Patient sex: F
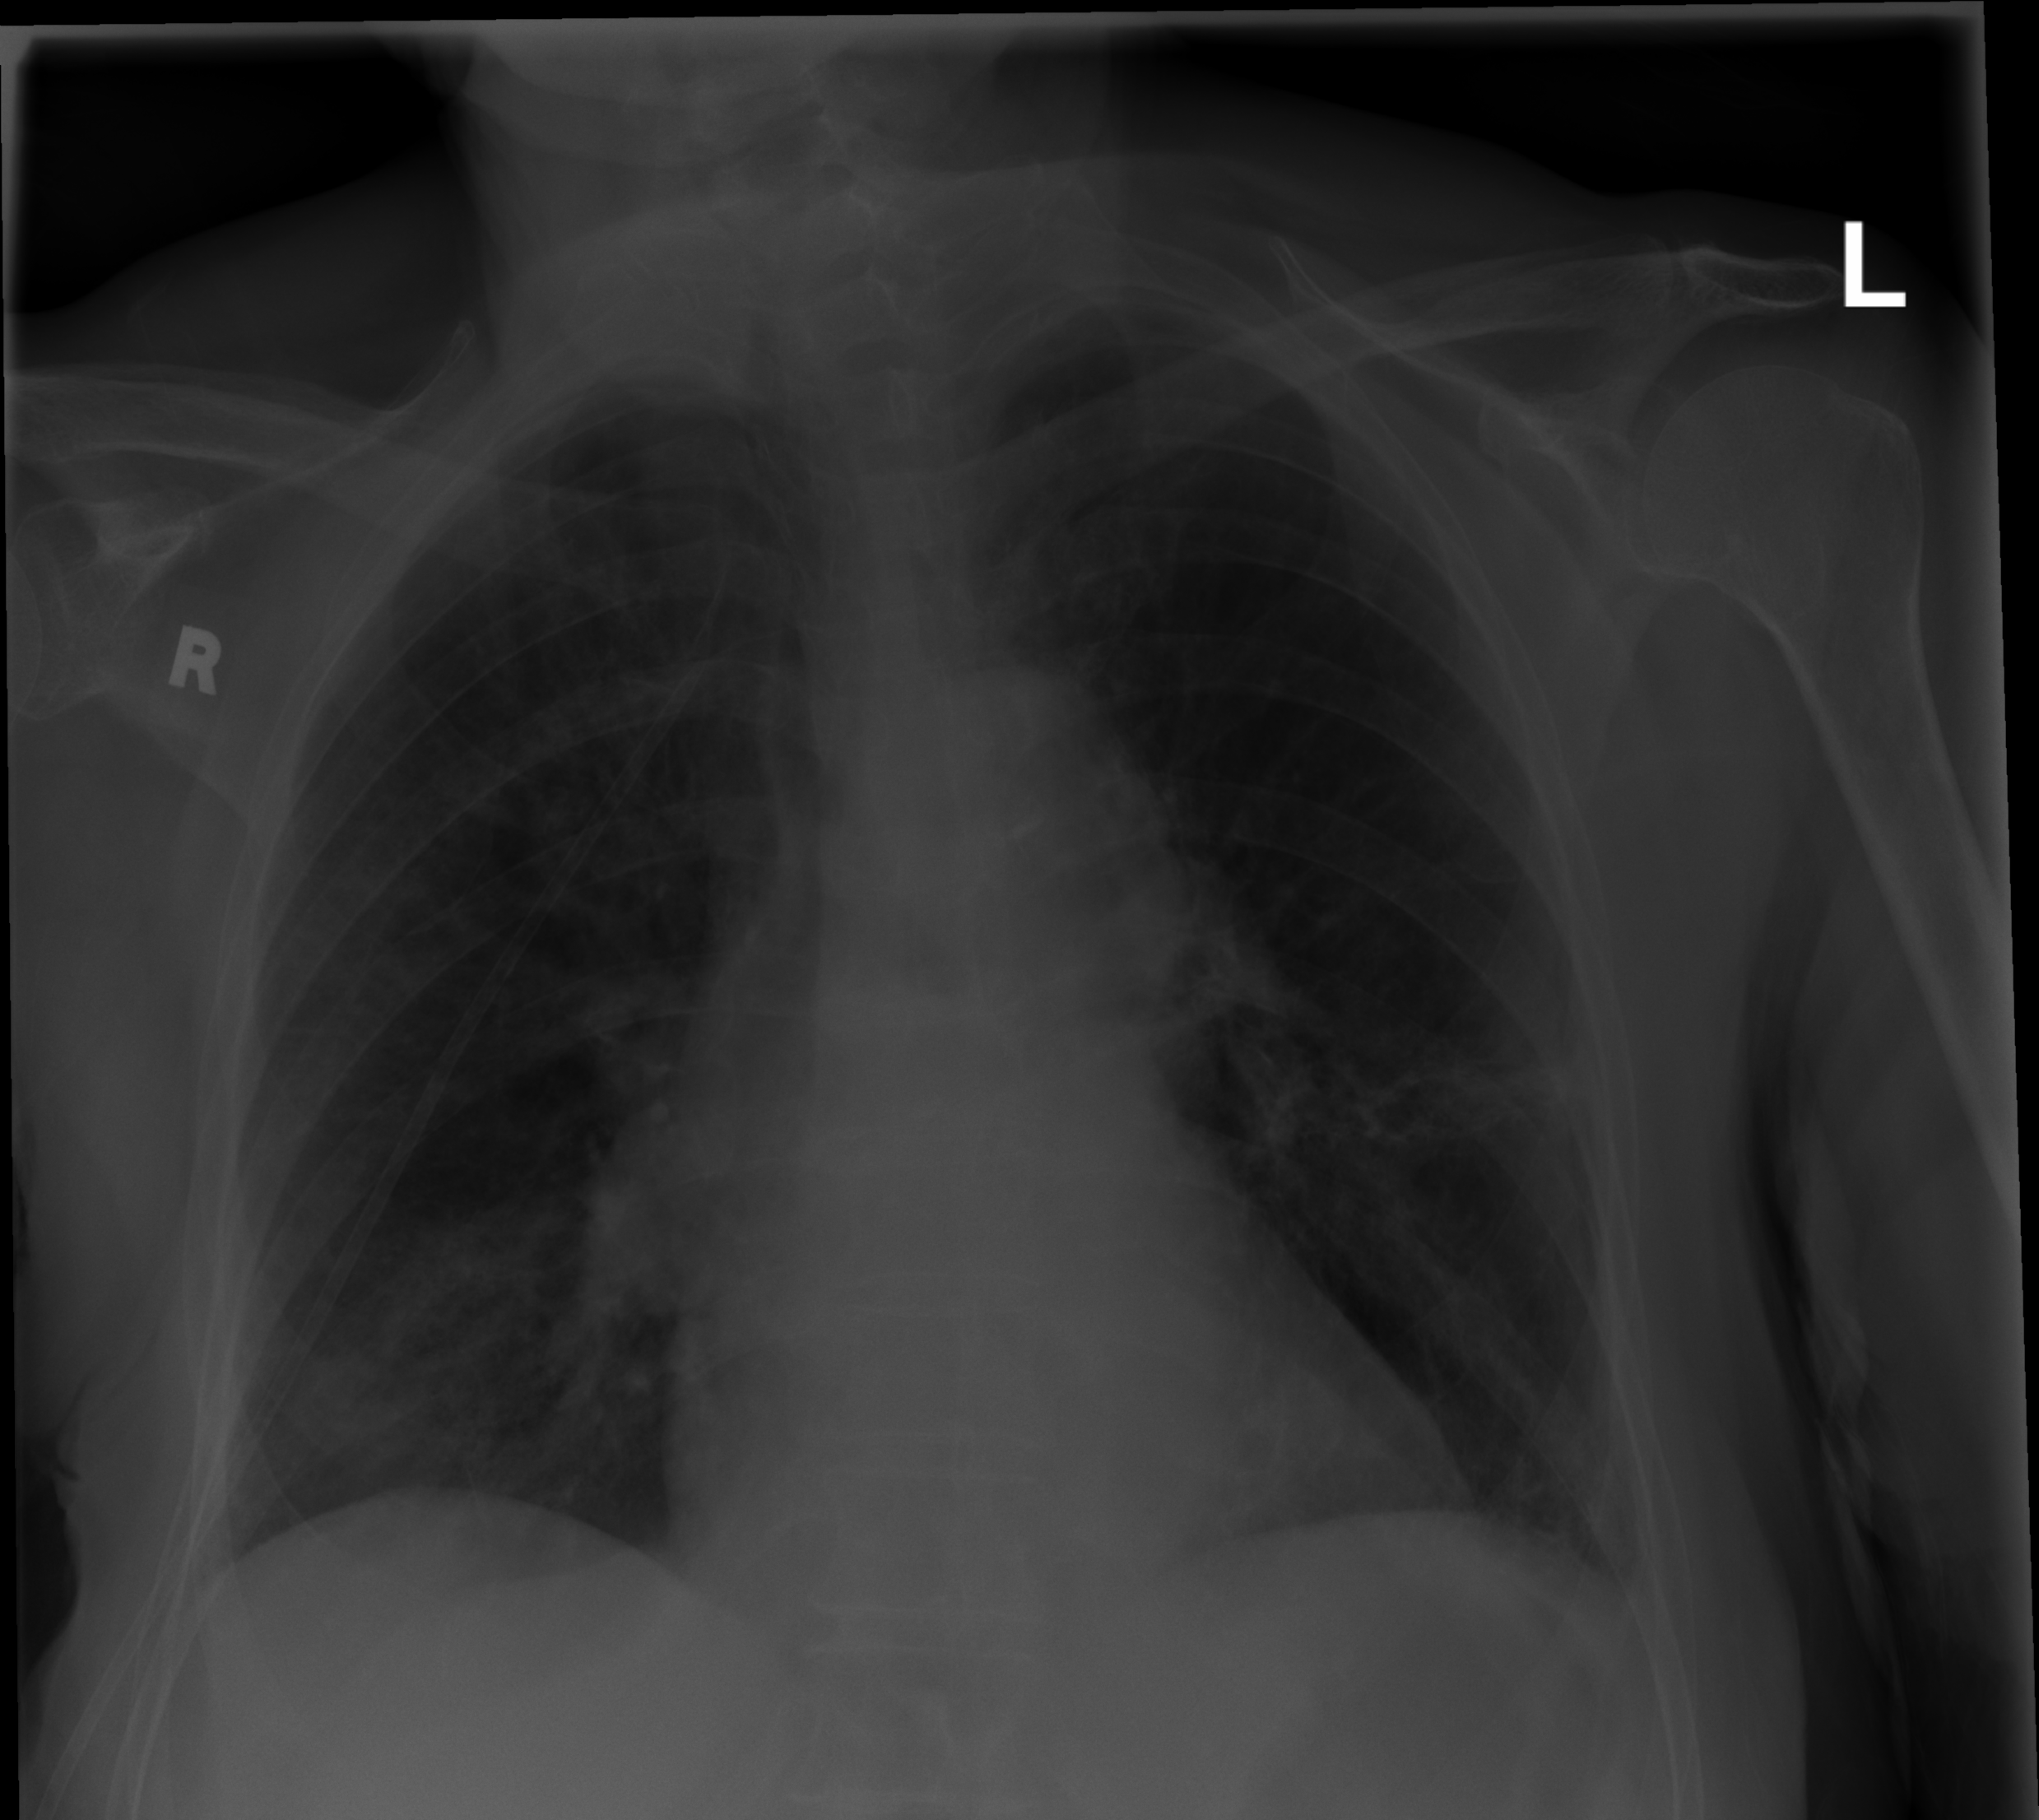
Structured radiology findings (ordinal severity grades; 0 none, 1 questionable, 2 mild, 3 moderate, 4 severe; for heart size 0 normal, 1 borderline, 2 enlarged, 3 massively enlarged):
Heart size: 0
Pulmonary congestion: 0
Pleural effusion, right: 0
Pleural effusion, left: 2
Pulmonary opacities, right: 0
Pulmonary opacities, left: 0
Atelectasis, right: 0
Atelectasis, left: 0